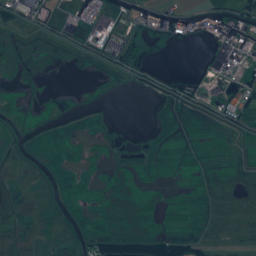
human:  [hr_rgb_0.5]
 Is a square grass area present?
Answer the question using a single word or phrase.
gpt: yes

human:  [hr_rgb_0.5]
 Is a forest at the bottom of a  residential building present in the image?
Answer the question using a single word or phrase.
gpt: yes

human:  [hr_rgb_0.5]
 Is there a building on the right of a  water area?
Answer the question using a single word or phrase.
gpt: yes

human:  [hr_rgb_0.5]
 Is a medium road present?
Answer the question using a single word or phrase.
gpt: no

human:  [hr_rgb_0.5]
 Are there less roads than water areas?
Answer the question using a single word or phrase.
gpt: no

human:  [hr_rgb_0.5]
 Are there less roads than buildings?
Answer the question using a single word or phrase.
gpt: yes

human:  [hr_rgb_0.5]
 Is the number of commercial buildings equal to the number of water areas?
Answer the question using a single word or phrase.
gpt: no

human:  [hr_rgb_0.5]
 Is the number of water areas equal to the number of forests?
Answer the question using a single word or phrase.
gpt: no

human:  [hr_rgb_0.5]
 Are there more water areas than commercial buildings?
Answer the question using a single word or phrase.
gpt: no

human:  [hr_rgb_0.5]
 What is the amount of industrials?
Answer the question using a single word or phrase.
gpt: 3

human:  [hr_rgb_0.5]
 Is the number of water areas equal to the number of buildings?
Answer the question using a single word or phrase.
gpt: no

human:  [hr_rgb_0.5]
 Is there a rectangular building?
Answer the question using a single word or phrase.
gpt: yes

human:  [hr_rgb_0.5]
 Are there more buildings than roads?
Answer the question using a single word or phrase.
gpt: yes

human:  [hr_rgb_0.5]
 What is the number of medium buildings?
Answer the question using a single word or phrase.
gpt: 24

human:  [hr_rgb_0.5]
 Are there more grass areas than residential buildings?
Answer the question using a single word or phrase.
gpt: yes

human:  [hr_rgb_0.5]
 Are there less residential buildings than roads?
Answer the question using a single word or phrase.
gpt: no

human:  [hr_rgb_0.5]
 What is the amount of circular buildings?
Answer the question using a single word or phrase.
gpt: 14

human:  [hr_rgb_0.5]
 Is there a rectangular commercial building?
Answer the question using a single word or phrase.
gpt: yes

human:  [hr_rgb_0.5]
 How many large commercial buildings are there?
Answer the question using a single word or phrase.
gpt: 3

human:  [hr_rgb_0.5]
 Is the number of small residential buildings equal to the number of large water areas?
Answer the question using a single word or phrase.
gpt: no

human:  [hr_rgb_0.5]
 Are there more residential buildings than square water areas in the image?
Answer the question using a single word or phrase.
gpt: yes

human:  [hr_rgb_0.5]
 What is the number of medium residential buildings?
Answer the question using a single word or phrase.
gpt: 9

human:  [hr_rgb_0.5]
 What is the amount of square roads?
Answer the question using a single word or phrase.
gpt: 0

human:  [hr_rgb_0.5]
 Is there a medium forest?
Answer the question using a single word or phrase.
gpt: yes

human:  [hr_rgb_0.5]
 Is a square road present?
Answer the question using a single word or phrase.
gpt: no

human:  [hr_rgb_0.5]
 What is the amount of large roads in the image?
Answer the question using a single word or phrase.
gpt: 0

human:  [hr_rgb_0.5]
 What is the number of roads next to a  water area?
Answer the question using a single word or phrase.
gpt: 75

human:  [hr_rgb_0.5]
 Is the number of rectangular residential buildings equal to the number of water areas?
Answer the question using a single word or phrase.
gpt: no

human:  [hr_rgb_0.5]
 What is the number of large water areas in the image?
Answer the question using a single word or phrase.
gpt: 27

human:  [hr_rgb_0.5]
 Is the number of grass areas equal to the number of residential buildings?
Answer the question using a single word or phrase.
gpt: no

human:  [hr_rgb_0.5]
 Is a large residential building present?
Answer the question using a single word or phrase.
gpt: yes

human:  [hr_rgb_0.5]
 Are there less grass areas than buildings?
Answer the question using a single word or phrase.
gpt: yes

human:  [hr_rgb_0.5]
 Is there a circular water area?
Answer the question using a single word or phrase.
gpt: yes

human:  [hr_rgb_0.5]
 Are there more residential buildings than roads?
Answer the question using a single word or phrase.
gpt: yes

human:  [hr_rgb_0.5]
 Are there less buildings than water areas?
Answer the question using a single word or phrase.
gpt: no

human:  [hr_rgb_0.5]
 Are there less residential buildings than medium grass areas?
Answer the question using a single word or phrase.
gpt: no